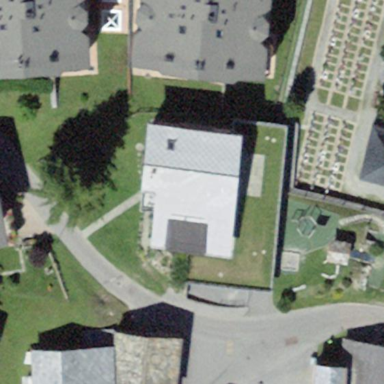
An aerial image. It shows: Kindergarten building.